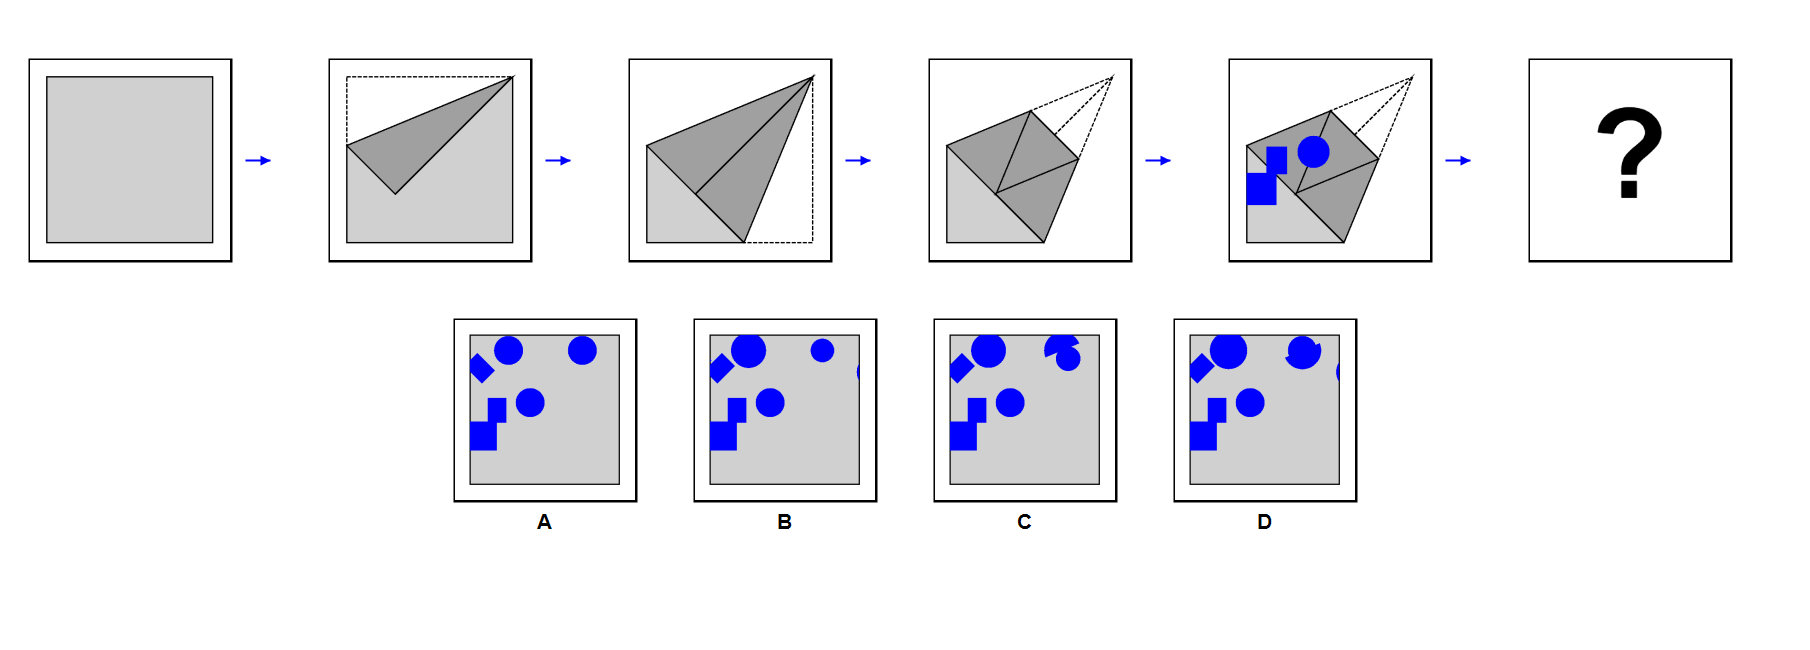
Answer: A